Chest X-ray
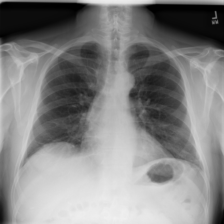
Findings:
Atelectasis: positive
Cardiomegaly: negative
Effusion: negative
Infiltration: negative
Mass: negative
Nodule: negative
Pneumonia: negative
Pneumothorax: negative
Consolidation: negative
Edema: negative
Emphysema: negative
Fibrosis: negative
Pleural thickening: negative
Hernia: negative